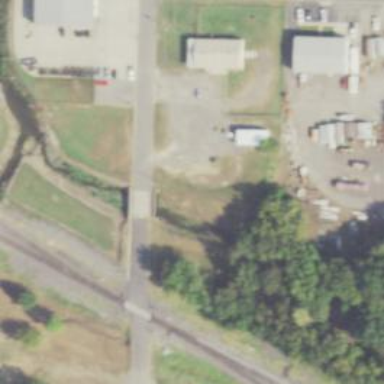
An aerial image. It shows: Unclassified road with bridge.